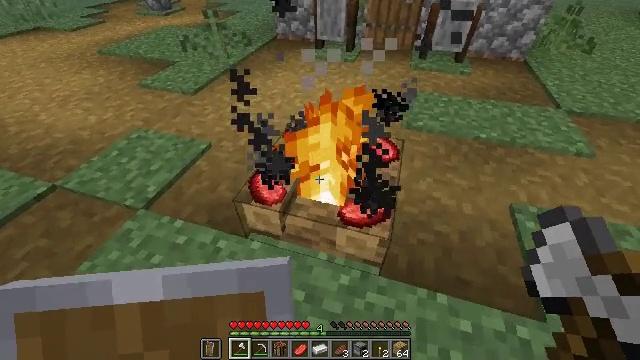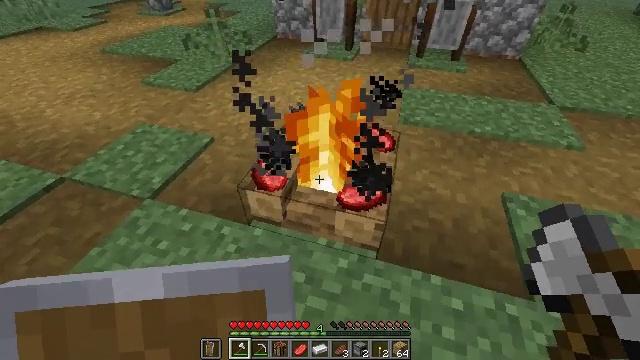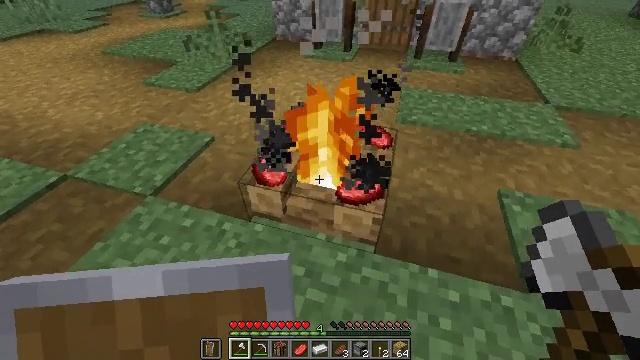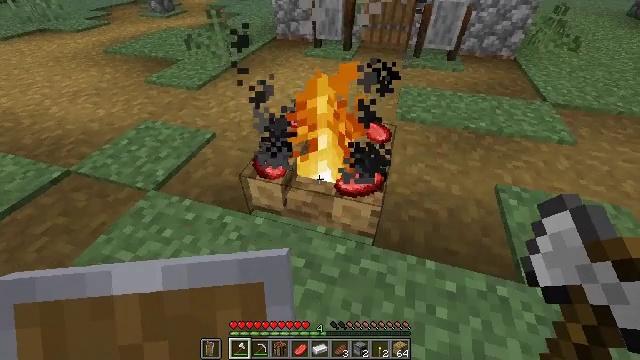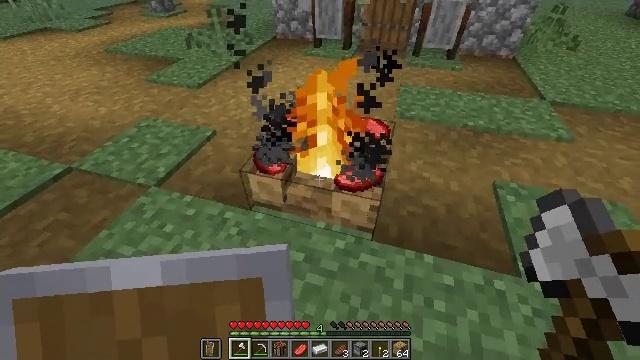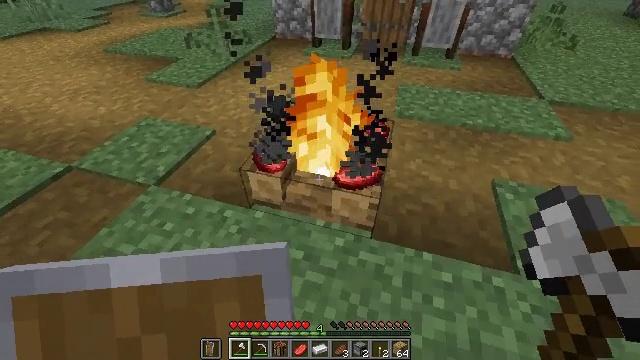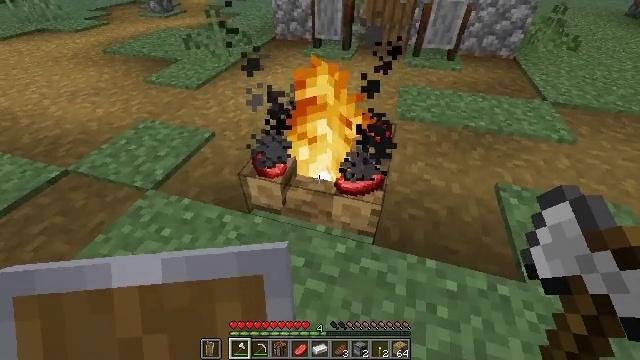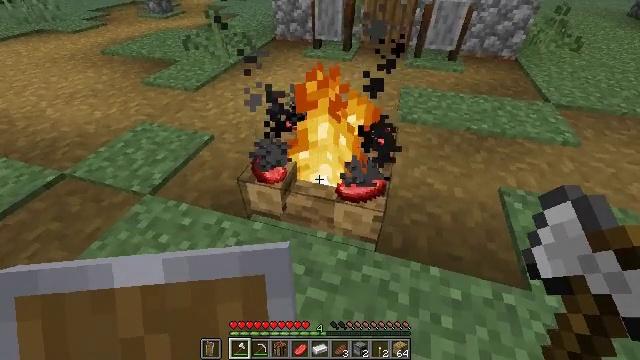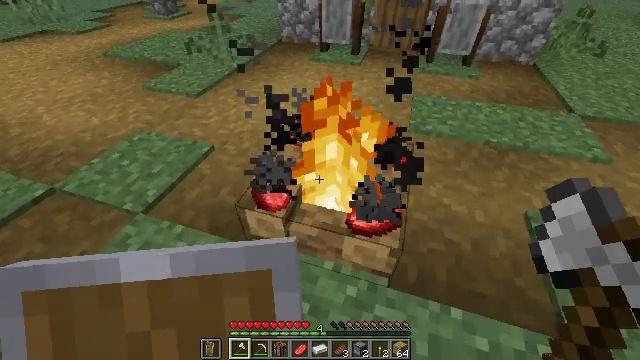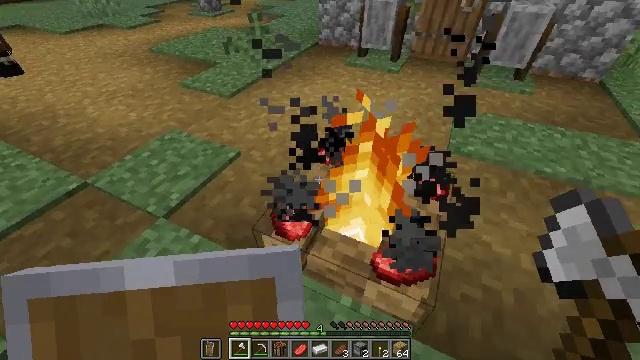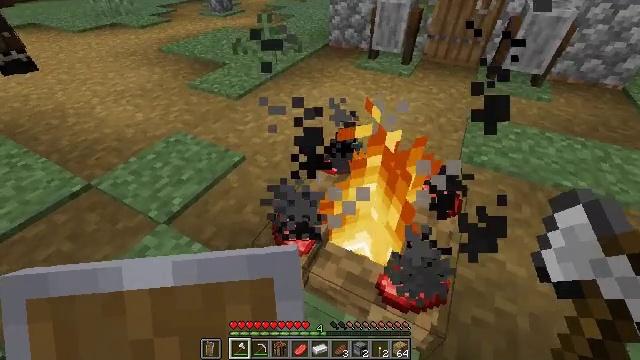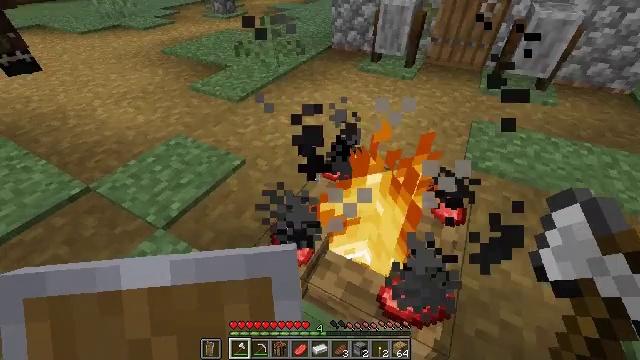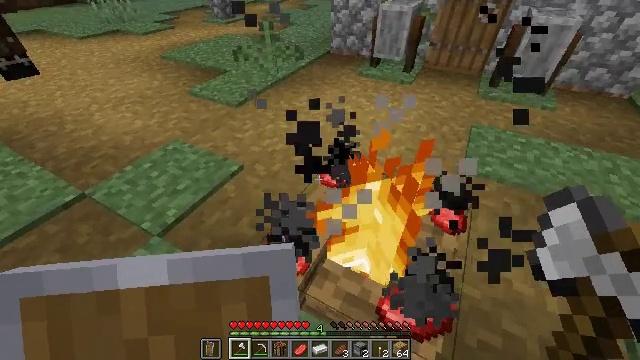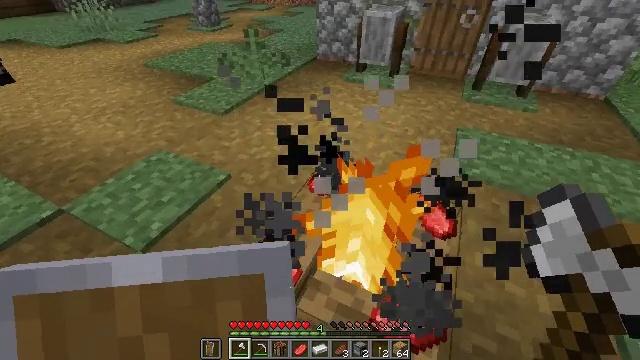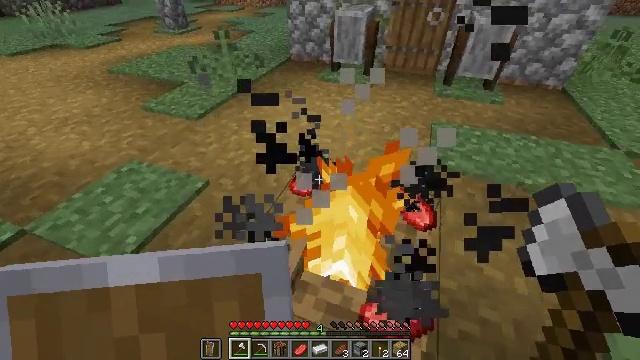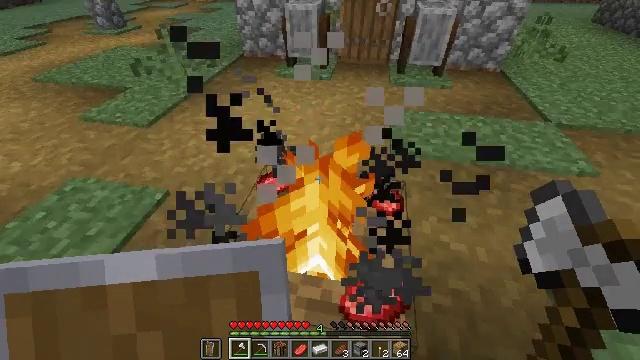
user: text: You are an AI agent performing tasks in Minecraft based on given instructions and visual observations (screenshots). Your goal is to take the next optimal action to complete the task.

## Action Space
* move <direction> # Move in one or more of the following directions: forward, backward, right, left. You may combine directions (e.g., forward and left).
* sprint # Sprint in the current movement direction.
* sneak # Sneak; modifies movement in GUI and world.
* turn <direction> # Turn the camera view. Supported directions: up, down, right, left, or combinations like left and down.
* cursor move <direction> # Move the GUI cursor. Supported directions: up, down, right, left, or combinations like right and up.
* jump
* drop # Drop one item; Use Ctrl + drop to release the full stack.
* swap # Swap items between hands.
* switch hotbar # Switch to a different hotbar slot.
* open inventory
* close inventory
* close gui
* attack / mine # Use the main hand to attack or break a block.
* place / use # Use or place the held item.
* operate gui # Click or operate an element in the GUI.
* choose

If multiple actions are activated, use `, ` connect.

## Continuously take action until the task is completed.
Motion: motion action
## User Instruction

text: Break the blue bed to move it.
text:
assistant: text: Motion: no_op
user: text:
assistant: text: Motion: no_op
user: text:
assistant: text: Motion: no_op
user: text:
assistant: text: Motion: no_op
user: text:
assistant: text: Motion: no_op
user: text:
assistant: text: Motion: move forward
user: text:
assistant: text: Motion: move forward
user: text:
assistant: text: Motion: move forward, turn left
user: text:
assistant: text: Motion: move forward, turn left
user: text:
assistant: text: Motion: turn left
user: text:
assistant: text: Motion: no_op
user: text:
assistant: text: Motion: no_op
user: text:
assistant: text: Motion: turn right and up
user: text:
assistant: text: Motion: turn right
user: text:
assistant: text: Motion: turn right and down
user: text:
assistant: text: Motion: turn right
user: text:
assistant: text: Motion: no_op
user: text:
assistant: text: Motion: no_op
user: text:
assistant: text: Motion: turn up
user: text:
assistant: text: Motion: turn left and up
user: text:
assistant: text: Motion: move left, turn left and up
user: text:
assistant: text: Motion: move left, turn left and up
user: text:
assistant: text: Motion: turn left
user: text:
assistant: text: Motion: no_op
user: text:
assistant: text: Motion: no_op
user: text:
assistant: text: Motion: no_op
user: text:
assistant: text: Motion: no_op
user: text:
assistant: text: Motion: move left
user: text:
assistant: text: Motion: move left
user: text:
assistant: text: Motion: move left